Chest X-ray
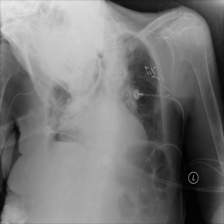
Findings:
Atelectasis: negative
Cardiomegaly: negative
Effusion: negative
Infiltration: negative
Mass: negative
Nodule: negative
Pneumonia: negative
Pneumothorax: negative
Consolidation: negative
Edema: negative
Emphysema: negative
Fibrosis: negative
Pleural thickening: negative
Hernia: negative